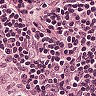
Metastatic tissue present: no